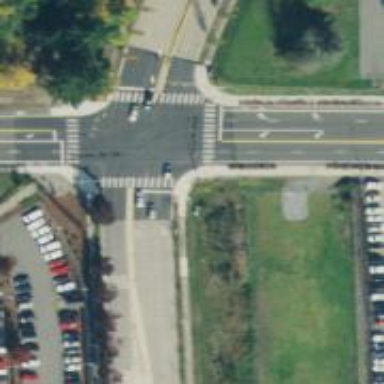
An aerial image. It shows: Marked zebra crossing on asphalt cycleway.